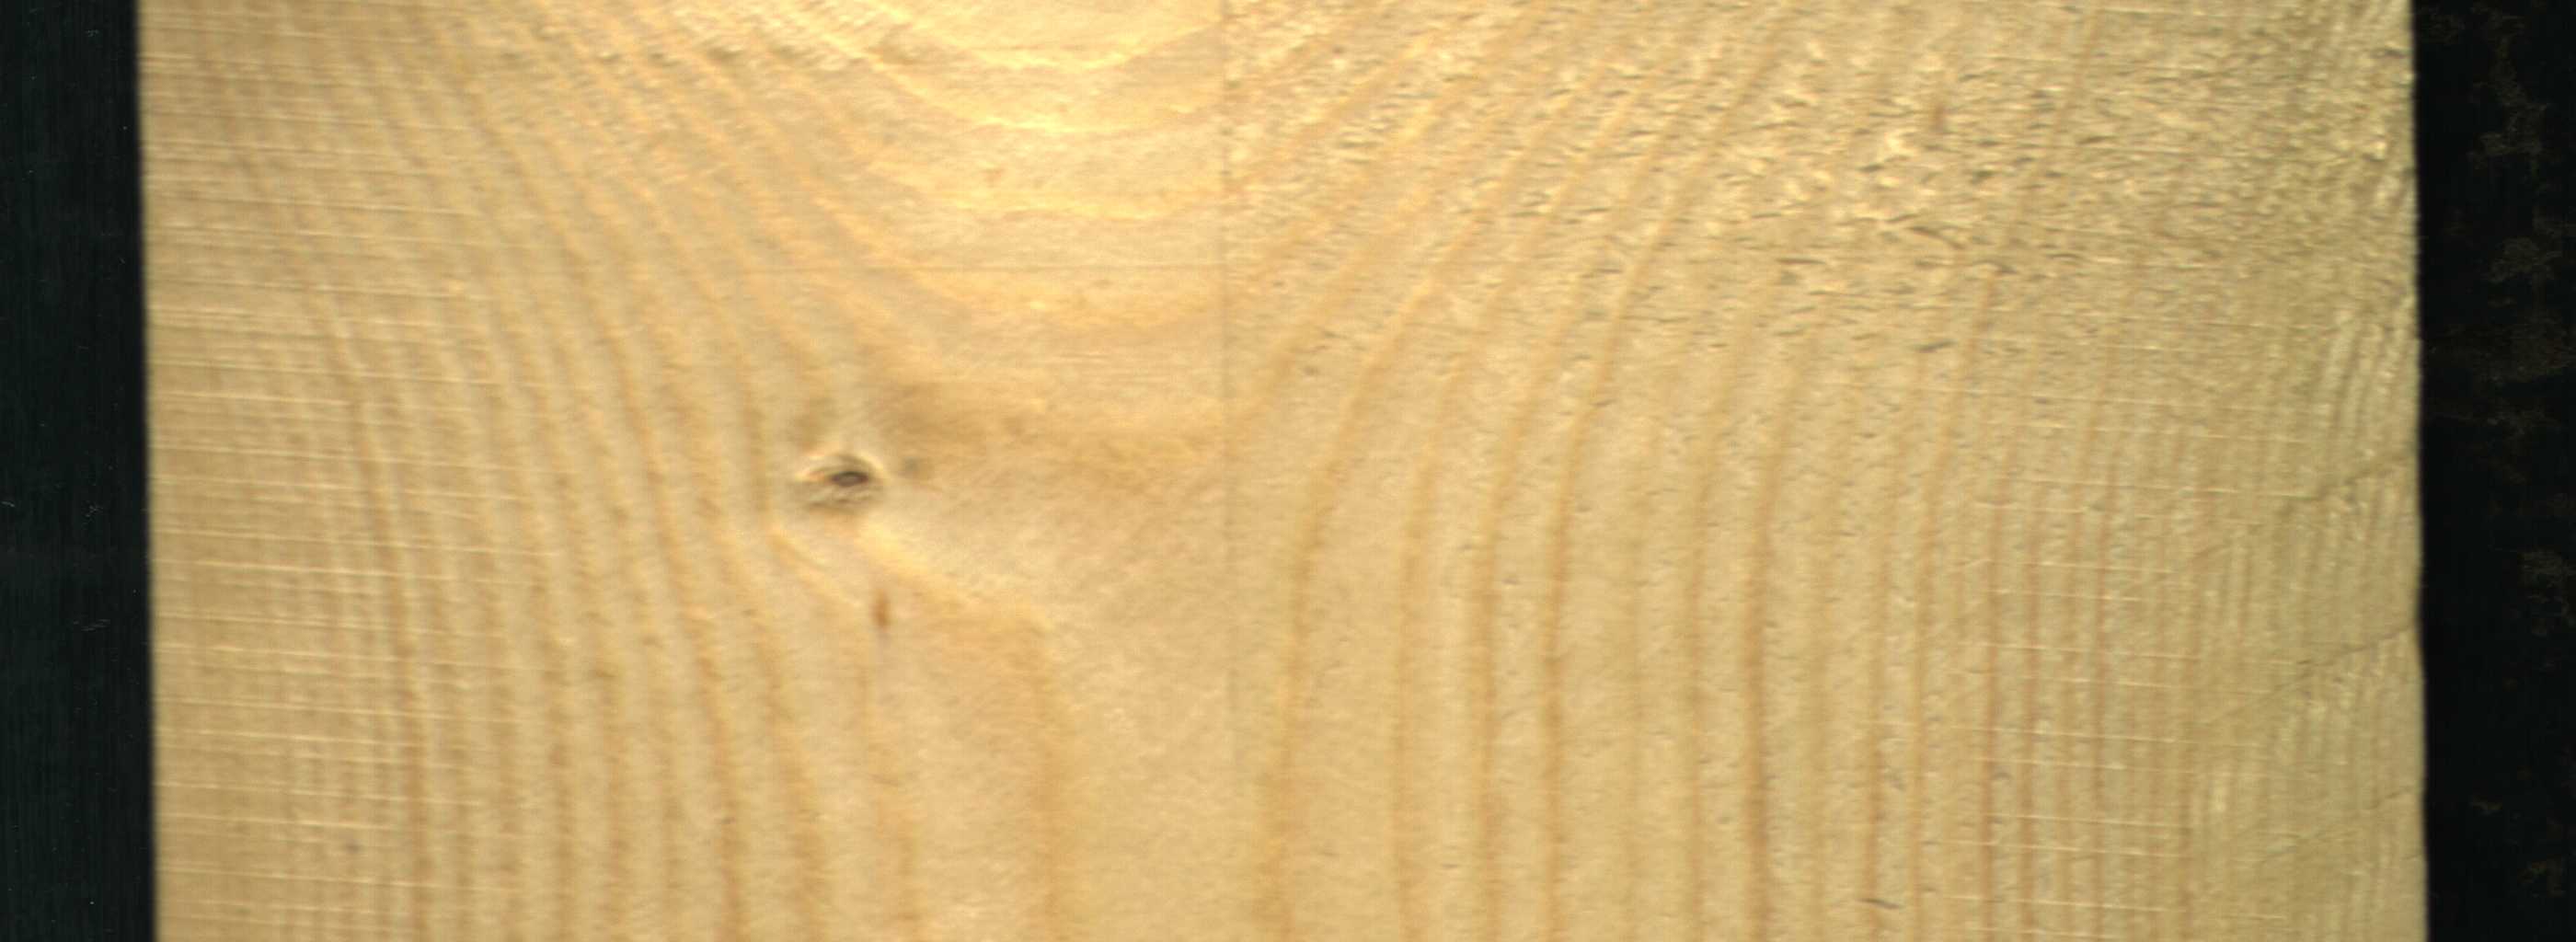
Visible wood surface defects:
Live_Knot